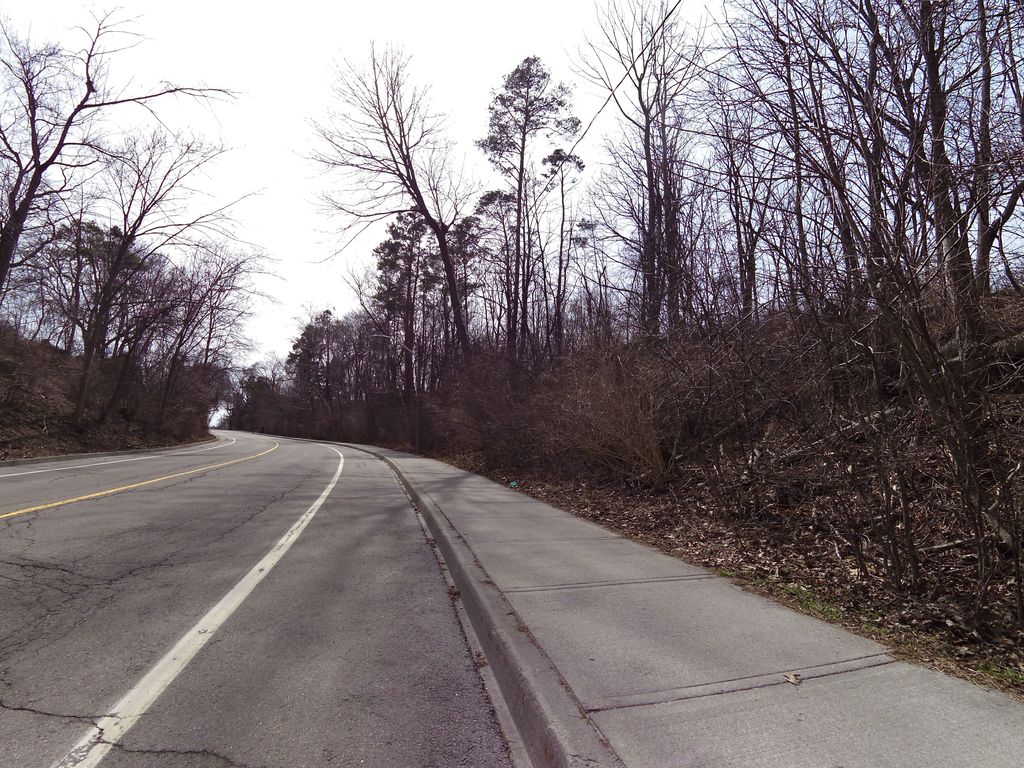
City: hamilton